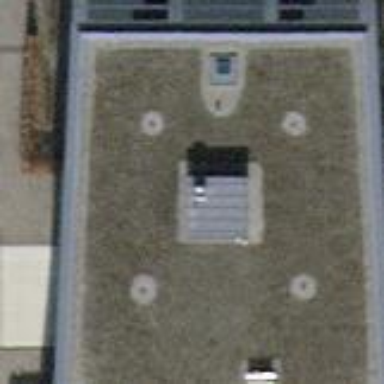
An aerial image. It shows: Building with flat grey roof. The building is light grey in color.